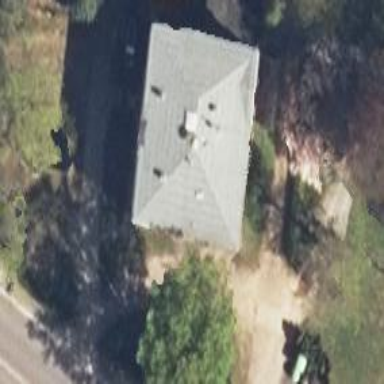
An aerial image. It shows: Residential building with pyramidal roof shape.